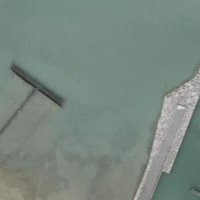
EUNIS habitat code: 14
Species observed at this site:
Tachybaptus ruficollis
Podiceps cristatus
Mergus serrator
Fulica atra
Aythya ferina
Larus argentatus
Bucephala clangula
Aythya marila